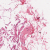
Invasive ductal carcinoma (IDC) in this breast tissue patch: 0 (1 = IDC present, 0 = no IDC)